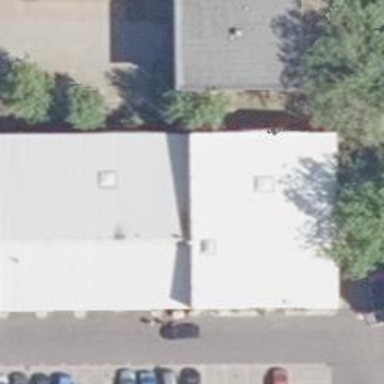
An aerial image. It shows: Building used as car repair shop.